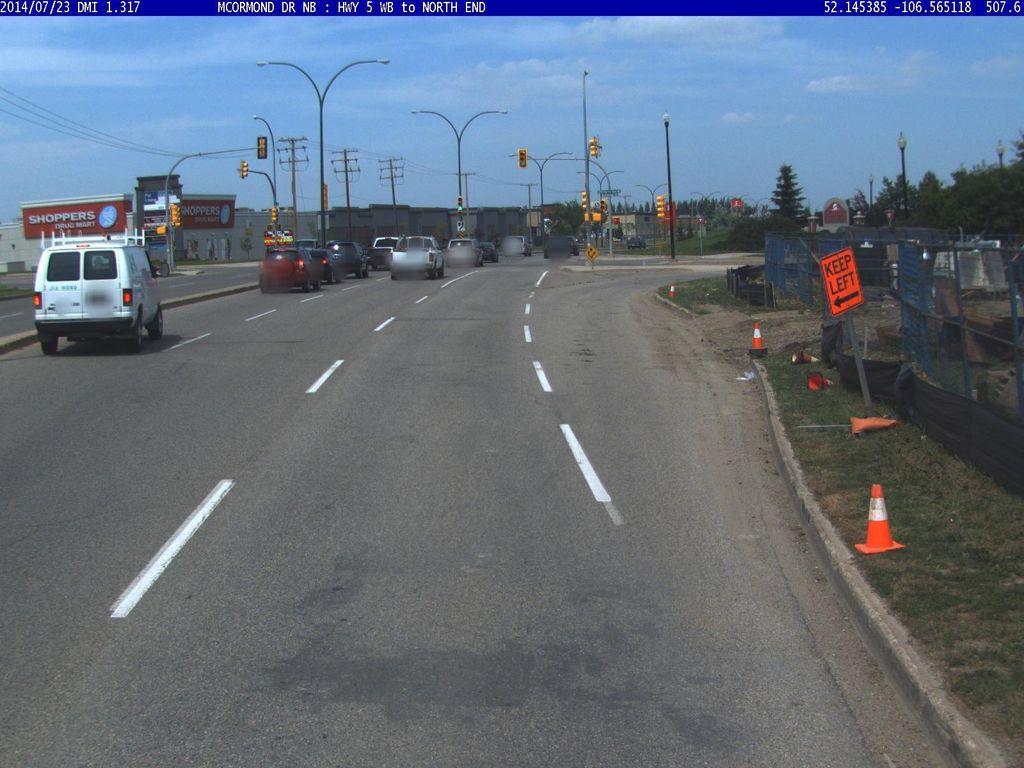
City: saskatoon